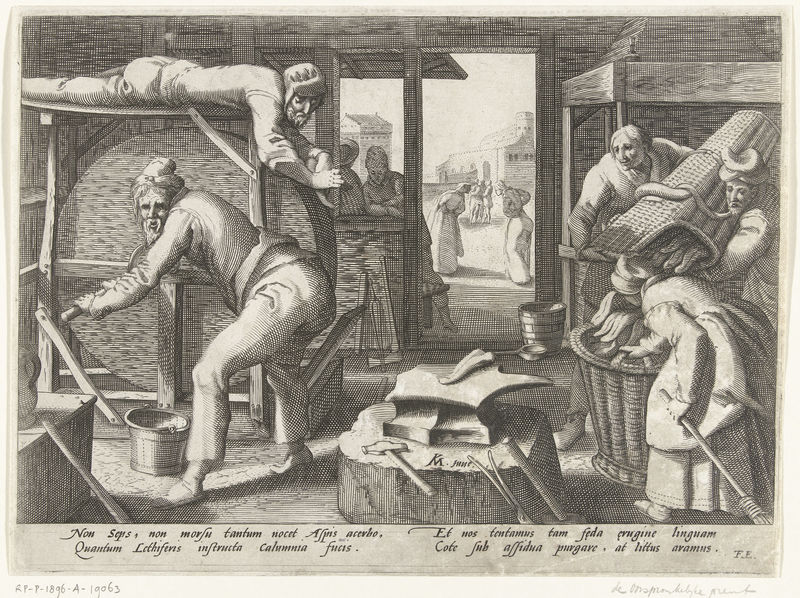
Titel: De tongenslijpers
Künstler: Hendrick Goltzius
Standort: Amsterdam
Institution: Rijksmuseum
Schlagwörter: frauen, stadt, männer, tür, dach, mühle, kirche, schleifen, alltag, arbeit, korb, stich, handwerk, hammer, mittelalter, eimer, kupferstich, presse, latein, schleifstein, amboss, ambos, hamer